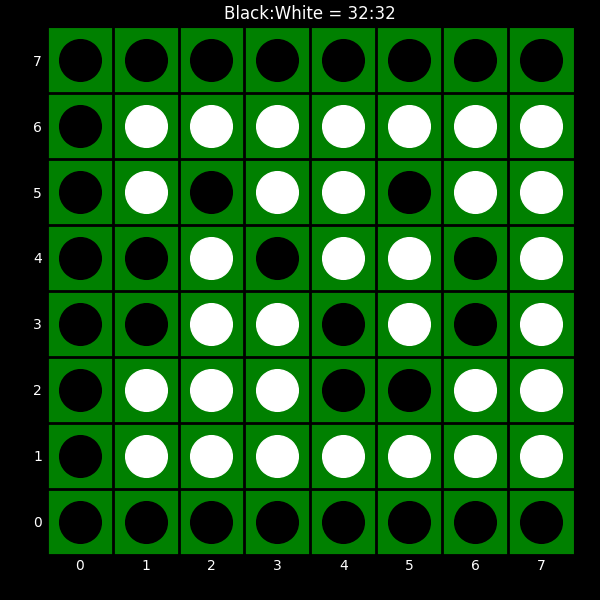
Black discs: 32
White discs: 32